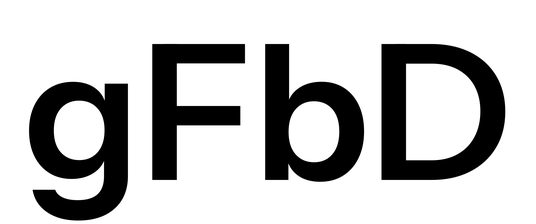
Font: InstrumentSans_SemiBold